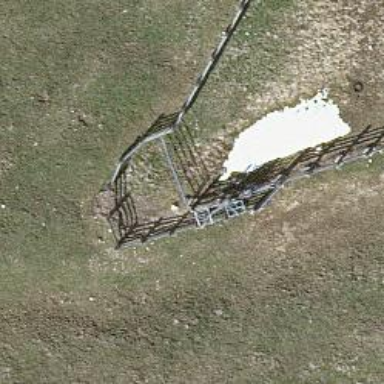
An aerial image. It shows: Wall barrier.